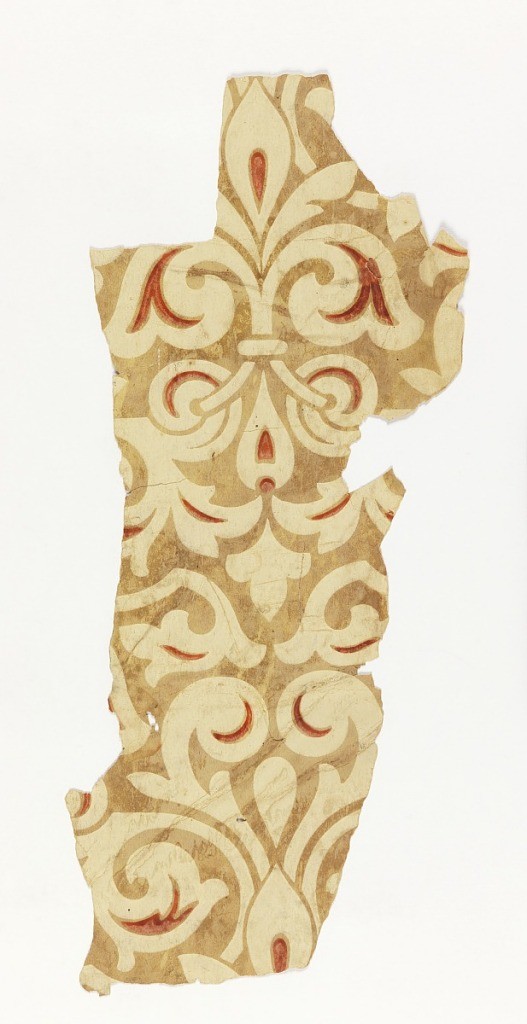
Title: Sidewall
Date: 1870–90
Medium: Machine-printed
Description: Aesthetic style. A symmetrical scrollwork and foliate figure which repeats very closely in drop-repeating relationship. Printed in cream and red on uncolored ground.